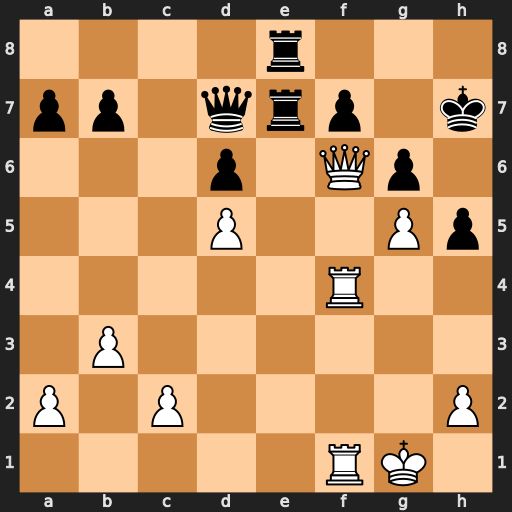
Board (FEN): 4r3/pp1qrp1k/3p1Qp1/3P2Pp/5R2/1P6/P1P4P/5RK1
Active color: w
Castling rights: -
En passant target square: -
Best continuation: Qxf7+ Rxf7 Rxf7+ Qxf7 Rxf7+